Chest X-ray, AP view. Patient: 42 years old, sex M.
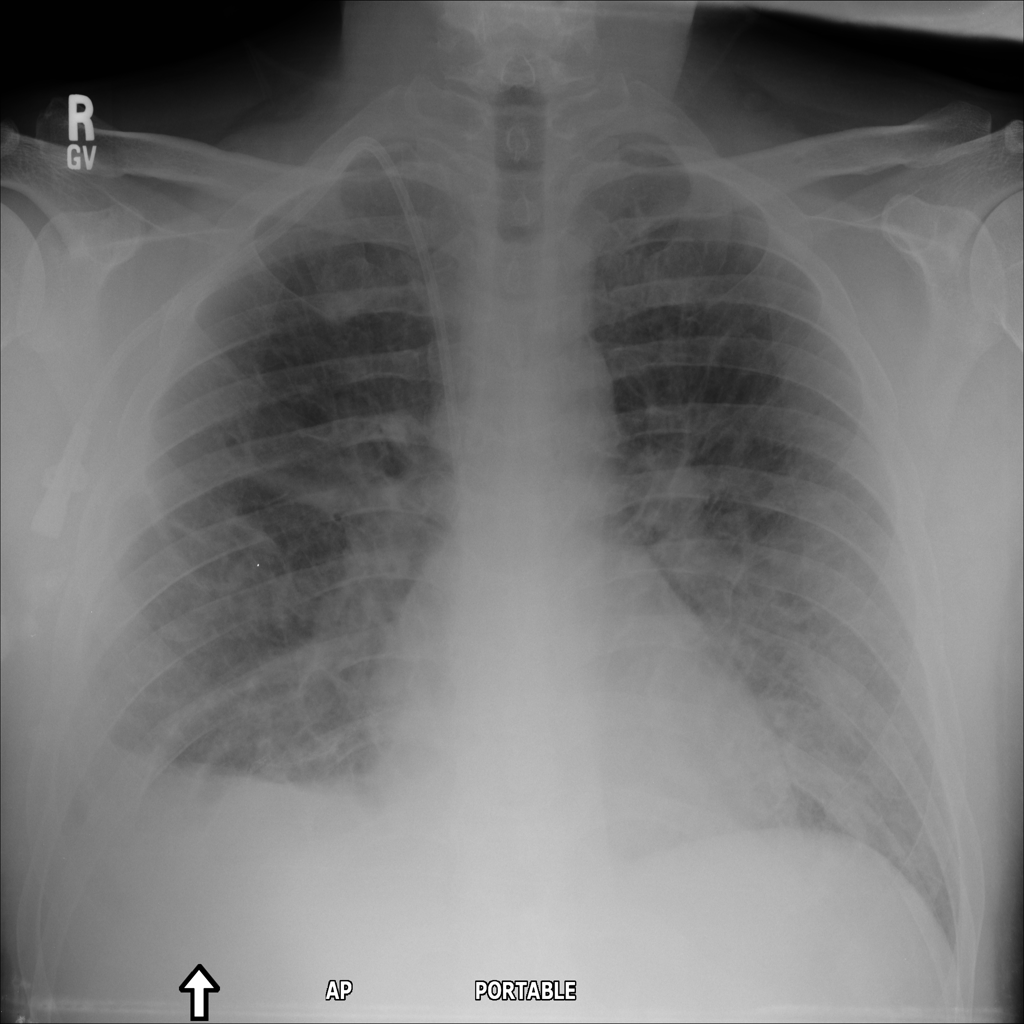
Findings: Edema